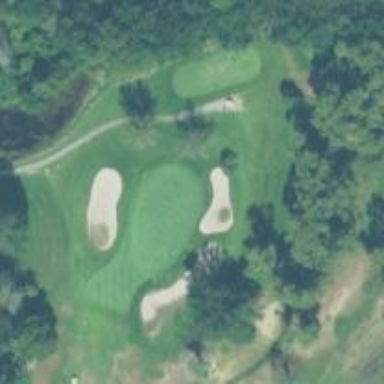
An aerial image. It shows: View of golf hole.